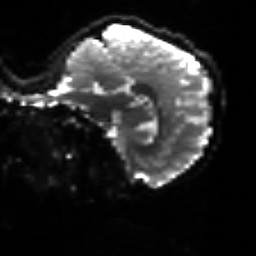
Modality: sbref
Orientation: sagittal
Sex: male
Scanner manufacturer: siemens
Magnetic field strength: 3 T
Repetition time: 5 s
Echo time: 0.071 s